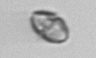
Label: Dinophyceae